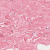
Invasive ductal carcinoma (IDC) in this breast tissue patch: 0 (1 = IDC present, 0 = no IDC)